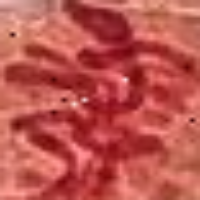
Label: metaphase